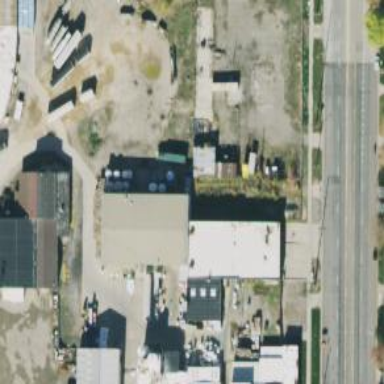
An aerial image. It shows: Industrial building.